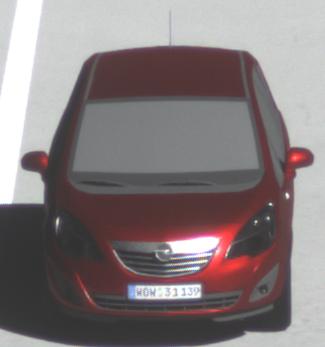
Make: Opel
Model: Meriva 1.4
Detailed model: Meriva (B)
Model produced from: 2010/05
Model produced until: 2013/11
Doors: 5
Color: red
Road condition: dry road
Daytime: midday
Contrast: high contrast